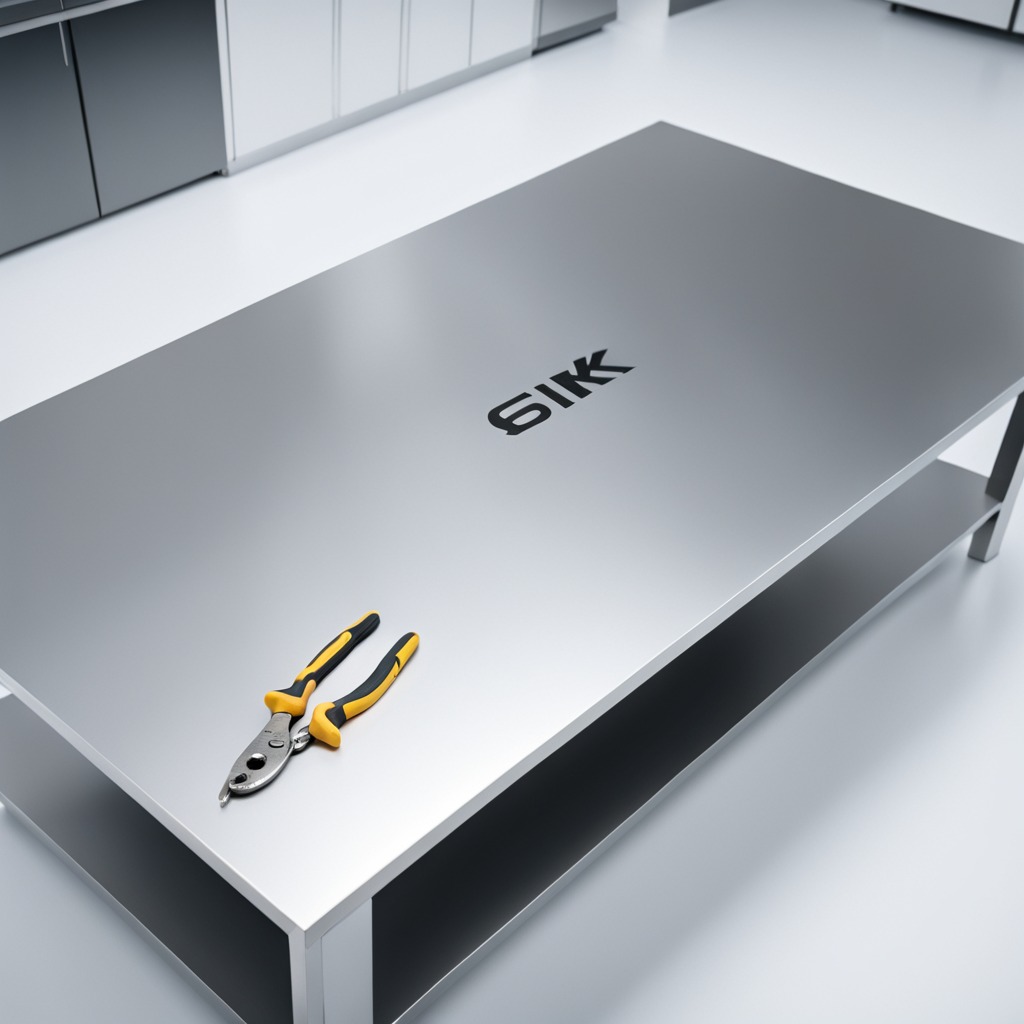
A plier is lying on the stainless steel table in a high-end prototyping lab.